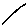
Label: line